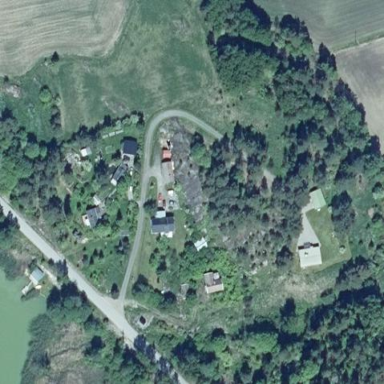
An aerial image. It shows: Rural residential area.